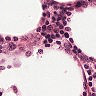
Metastatic tissue present: no